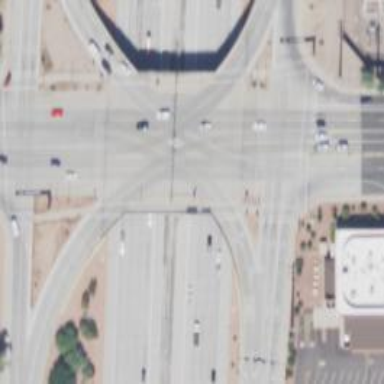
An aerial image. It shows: Secondary link road crossing over bridge.